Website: macys
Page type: billing-address
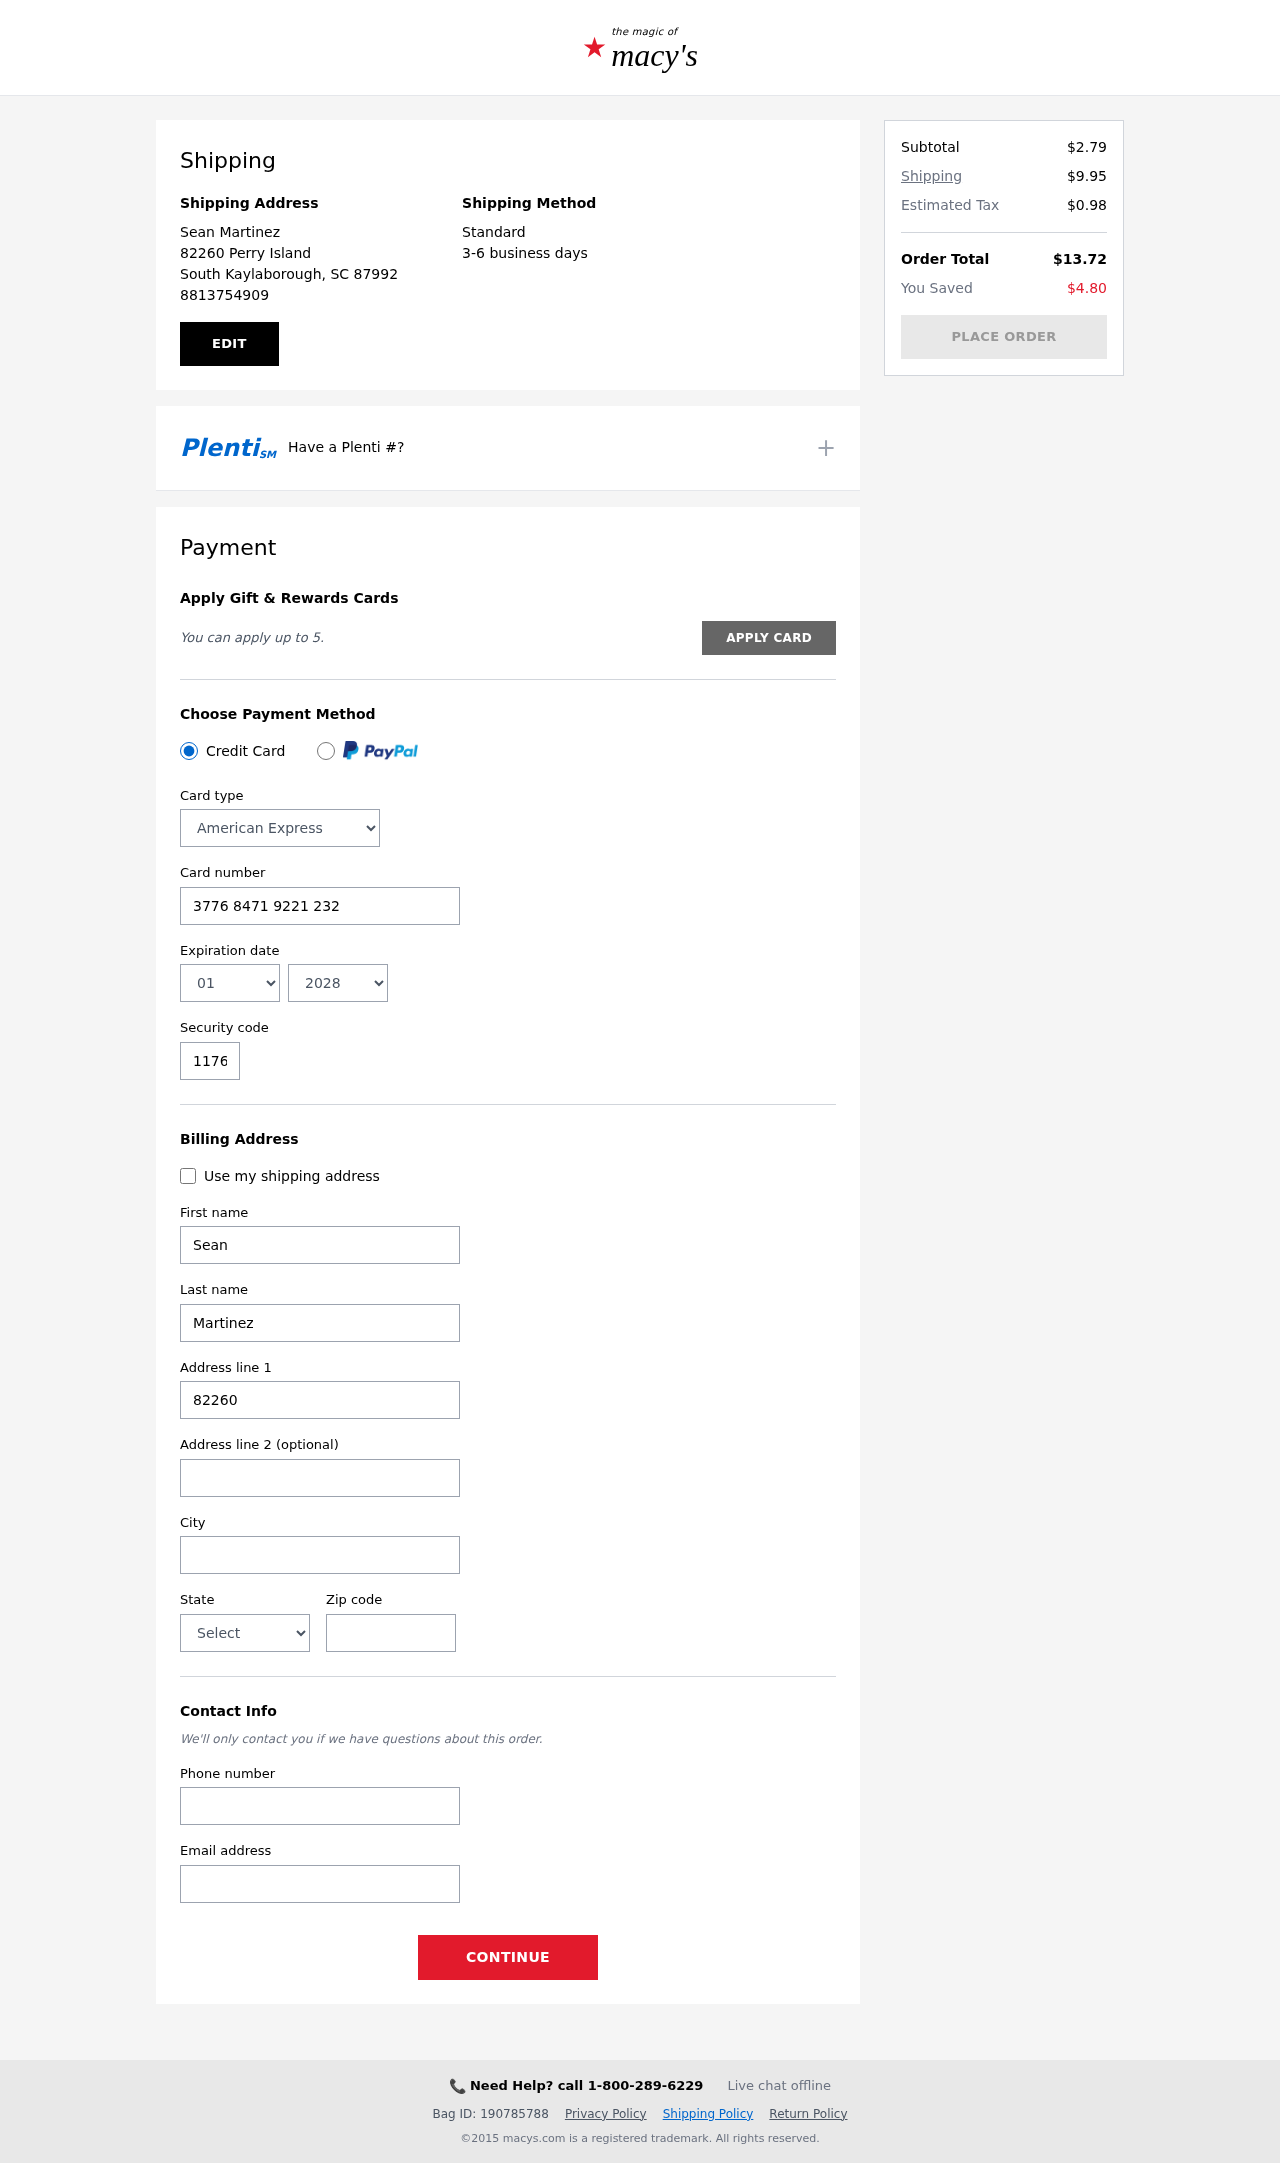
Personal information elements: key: PII_CARD_CVV
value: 1176
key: PII_CARD_EXPIRY_MONTH
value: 01
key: PII_CARD_EXPIRY_YEAR
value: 28
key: PII_CARD_NUMBER
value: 3776 8471 9221 232
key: PII_CARD_TYPE
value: American Express
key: PII_CITY
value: South Kaylaborough
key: PII_CITY_STATE_ZIP
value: South Kaylaborough, SC 87992
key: PII_EMAIL
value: smartinez@yahoo.com
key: PII_FIRSTNAME
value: Sean
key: PII_FULLNAME
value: Sean Martinez
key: PII_LASTNAME
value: Martinez
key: PII_PHONE
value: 8813754909
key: PII_POSTCODE
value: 87992
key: PII_STATE
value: South Carolina
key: PII_STREET
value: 82260 Perry Island
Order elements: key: ORDER_SUBTOTAL
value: $2.79
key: ORDER_SHIPPING_COST
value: $9.95
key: ORDER_TAX
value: $0.98
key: ORDER_TOTAL
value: $13.72
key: ORDER_SAVINGS
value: $4.80